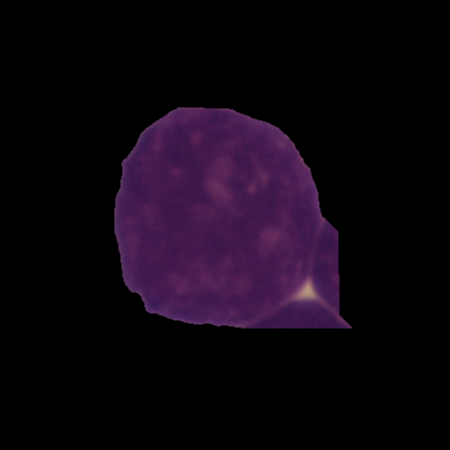
Label: cancer